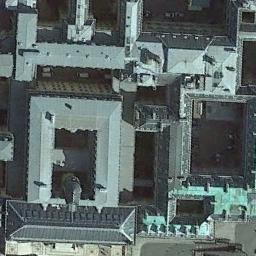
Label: palace